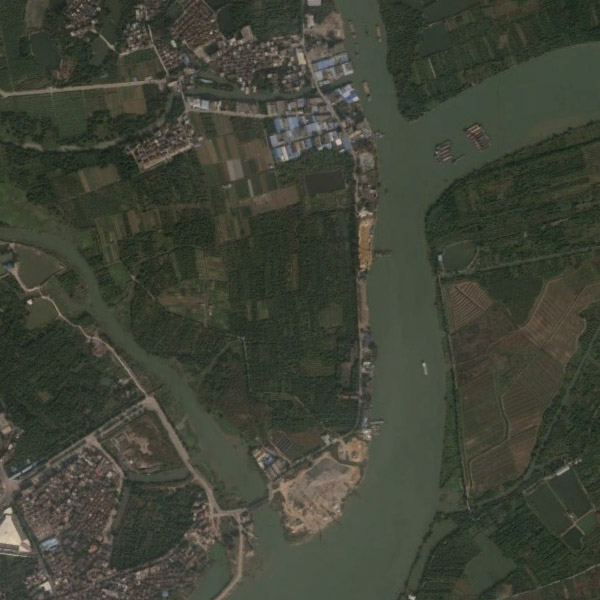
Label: River